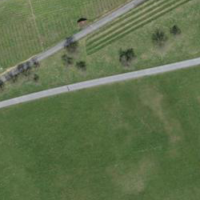
EUNIS habitat code: 40
Species observed at this site:
Prionus coriarius